Interaction volume radius: 5 \u00c5
Interaction volume height: 10 \u00c5
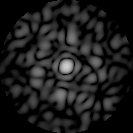
Disorder parameter: 0.8069